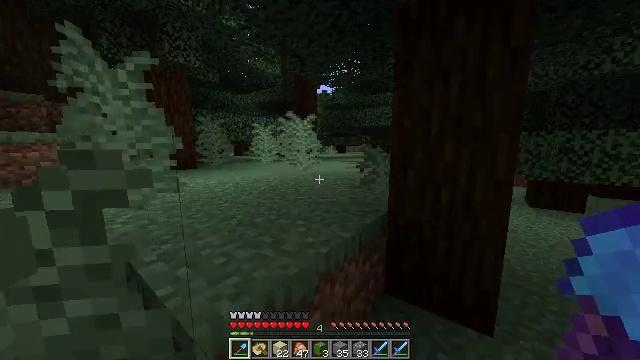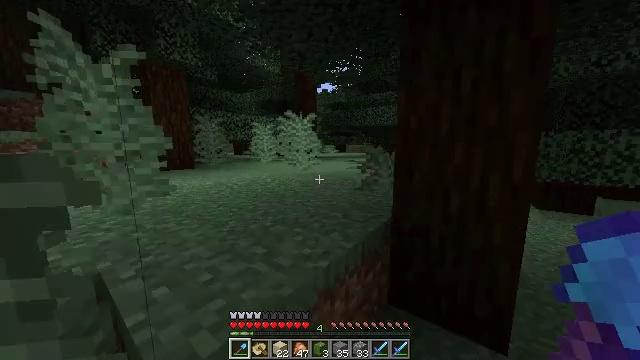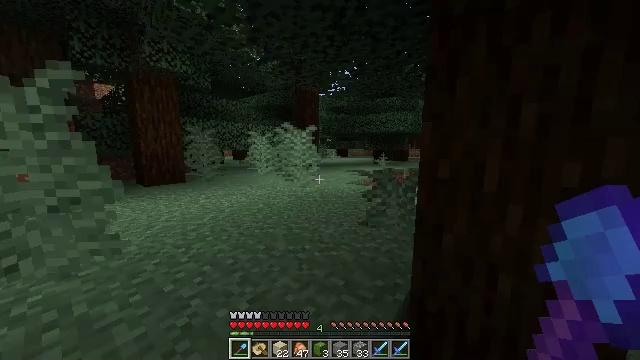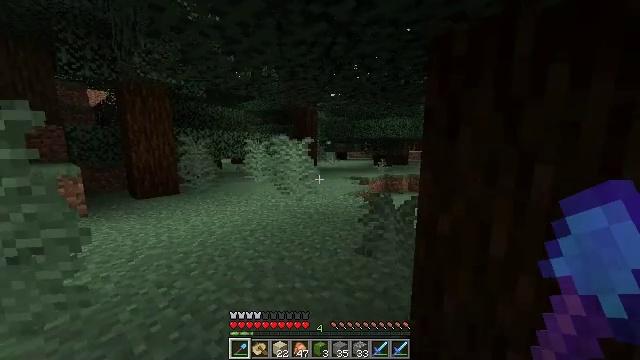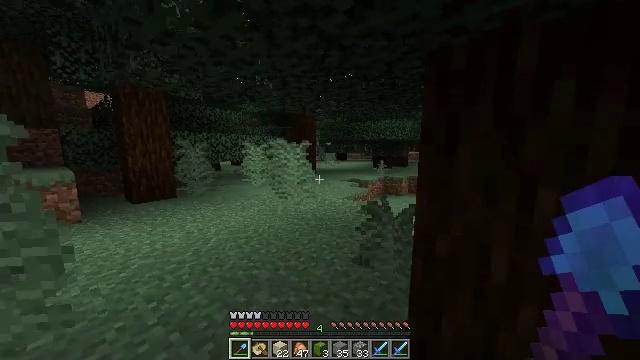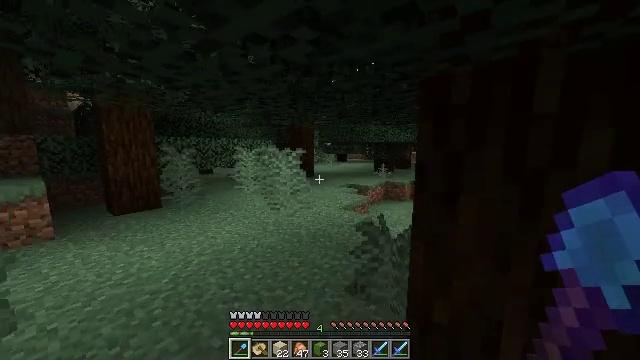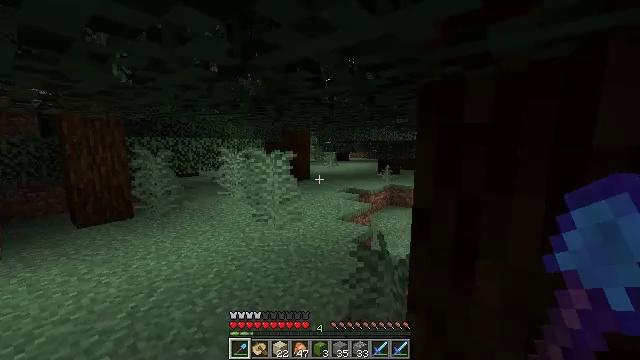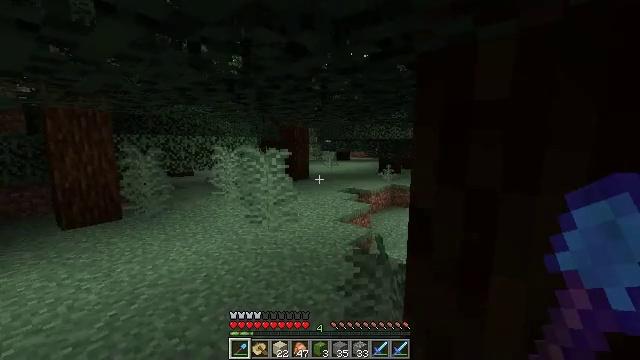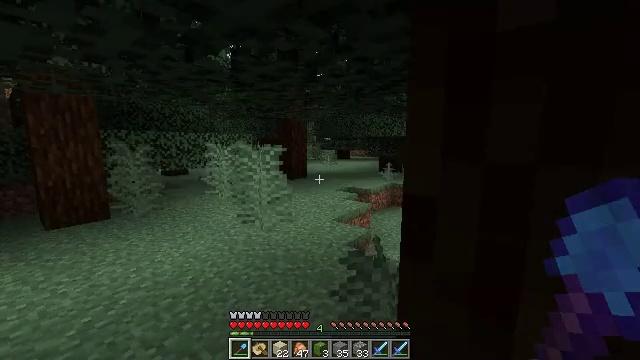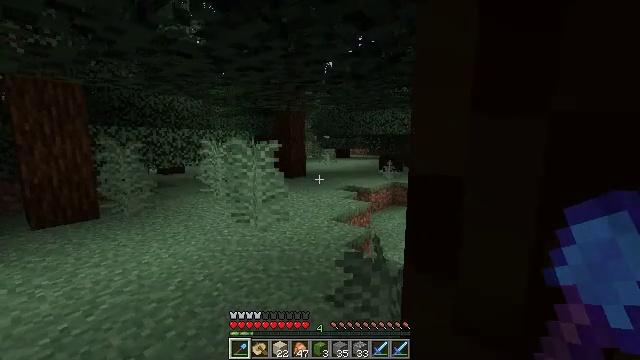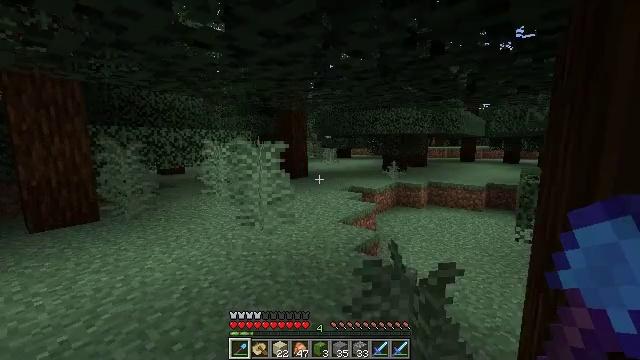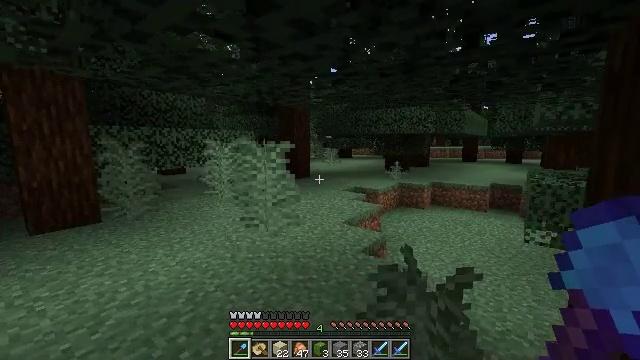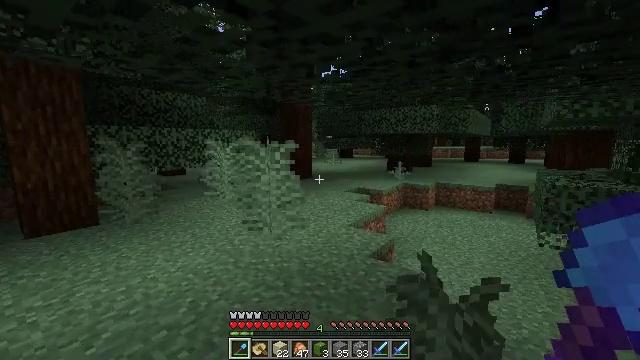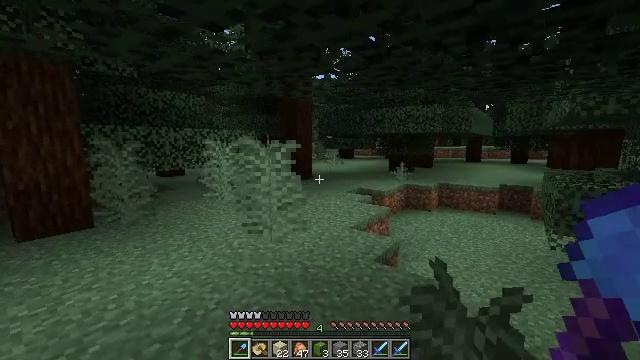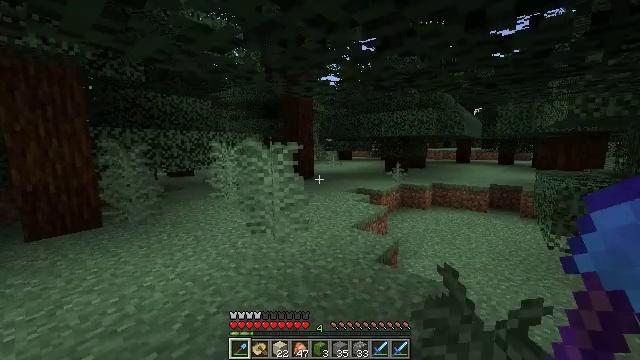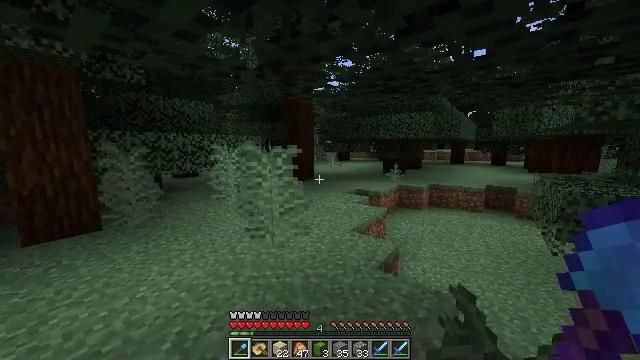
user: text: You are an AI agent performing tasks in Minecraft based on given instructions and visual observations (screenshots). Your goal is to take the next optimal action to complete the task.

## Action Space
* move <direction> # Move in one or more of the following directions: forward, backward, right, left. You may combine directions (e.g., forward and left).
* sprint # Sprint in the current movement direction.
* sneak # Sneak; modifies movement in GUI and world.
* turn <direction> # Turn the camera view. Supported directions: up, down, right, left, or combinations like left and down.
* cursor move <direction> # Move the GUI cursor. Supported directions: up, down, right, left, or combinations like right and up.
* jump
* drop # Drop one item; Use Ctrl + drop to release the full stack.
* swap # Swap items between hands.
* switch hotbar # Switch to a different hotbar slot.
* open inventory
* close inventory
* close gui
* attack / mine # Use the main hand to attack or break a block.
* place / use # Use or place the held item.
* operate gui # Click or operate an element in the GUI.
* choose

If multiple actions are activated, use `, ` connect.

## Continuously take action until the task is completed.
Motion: motion action
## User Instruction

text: Clear the sweet berry bush to collect the sweet berries.
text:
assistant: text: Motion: move forward
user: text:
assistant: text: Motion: move forward, jump
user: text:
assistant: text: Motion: move forward, jump
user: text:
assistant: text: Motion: move forward, jump
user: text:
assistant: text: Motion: move forward, jump
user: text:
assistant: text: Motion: move forward
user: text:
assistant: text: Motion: move forward
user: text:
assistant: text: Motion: move forward
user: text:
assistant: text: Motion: move forward
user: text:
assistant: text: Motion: move forward
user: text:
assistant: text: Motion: move forward, sprint
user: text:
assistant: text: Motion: move forward, sprint
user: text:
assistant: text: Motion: move forward, sprint
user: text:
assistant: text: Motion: move forward
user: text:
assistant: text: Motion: move forward
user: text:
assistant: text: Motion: move forward
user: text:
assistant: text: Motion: move forward, sprint
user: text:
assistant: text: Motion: move forward, sprint, turn right
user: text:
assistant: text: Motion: move forward, sprint, turn right
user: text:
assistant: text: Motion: move forward, turn right
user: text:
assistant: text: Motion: move forward
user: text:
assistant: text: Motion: move forward
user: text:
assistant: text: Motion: move forward, sprint
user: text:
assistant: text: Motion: move forward, sprint
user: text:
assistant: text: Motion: move forward, sprint
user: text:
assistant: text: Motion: move forward
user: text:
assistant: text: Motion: move forward
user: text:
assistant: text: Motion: move forward
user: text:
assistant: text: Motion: move forward
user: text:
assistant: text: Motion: move forward